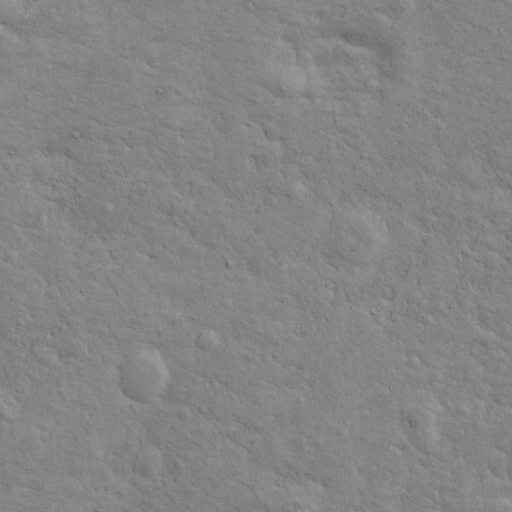
Classes present: Background